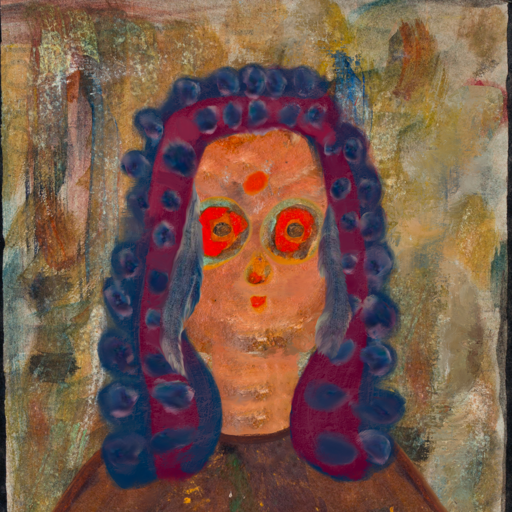
Background: Pipe, Head And Neck Front: Boggyland, Face Front: Sisters, Bust: Comrade, Hair Front: Hill_Girl, Head Accessory: Blank, Second Necklace: Blank, Necklace: Blank, Baby: Blank